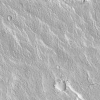
Atmospheric dust classification: not_dusty